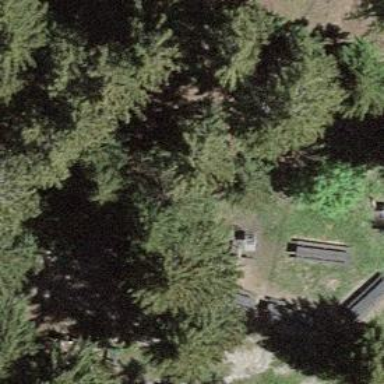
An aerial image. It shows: Barbecue grill is available at this location.